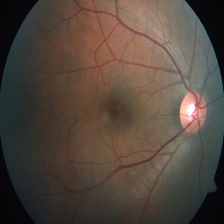
Diabetic retinopathy grade: Severe